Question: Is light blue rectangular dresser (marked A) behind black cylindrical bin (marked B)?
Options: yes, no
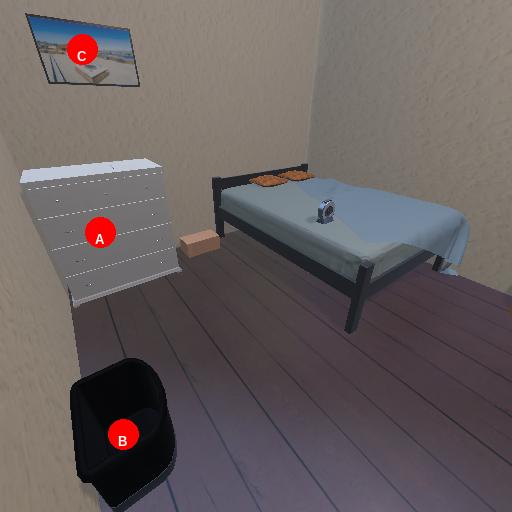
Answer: yes